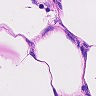
Metastatic tissue present: no